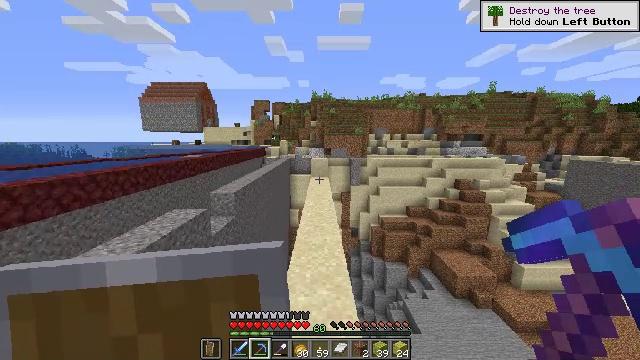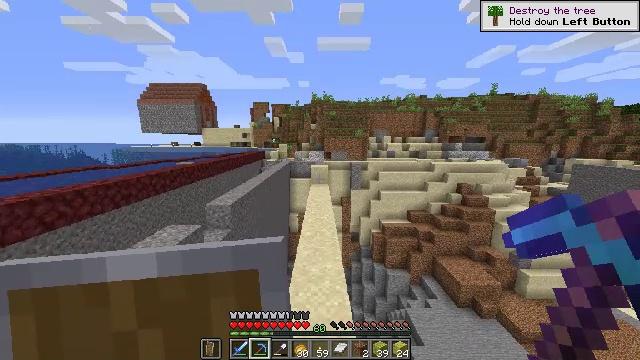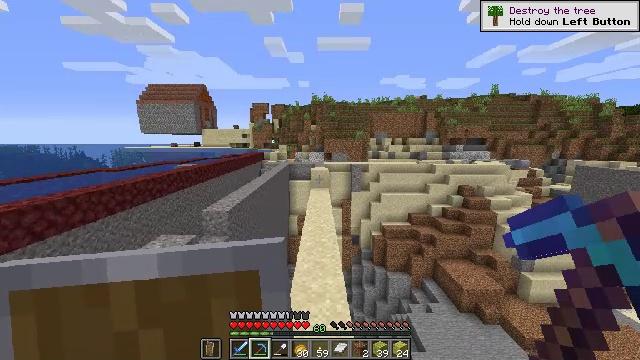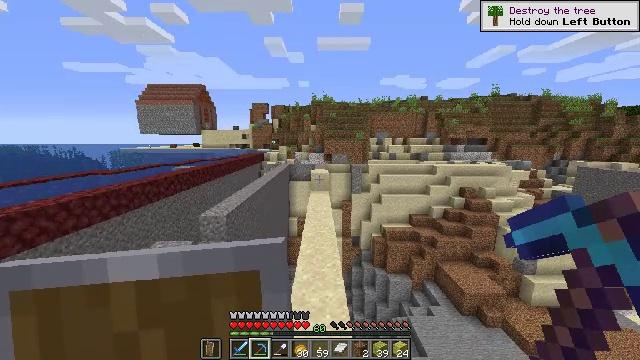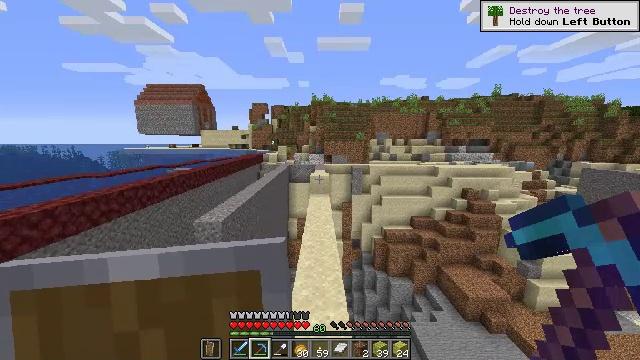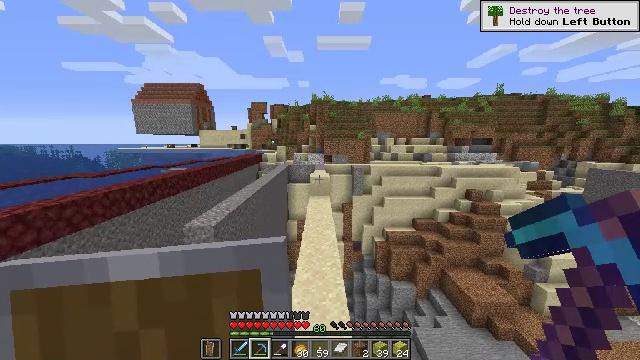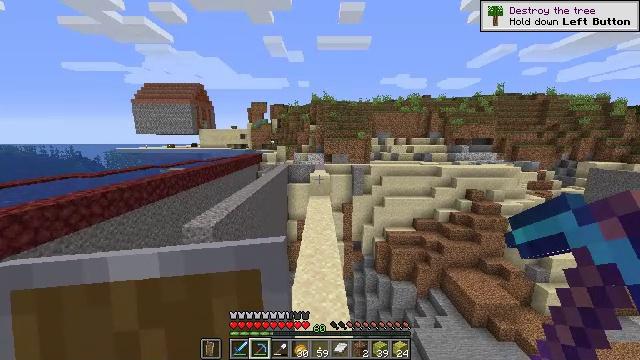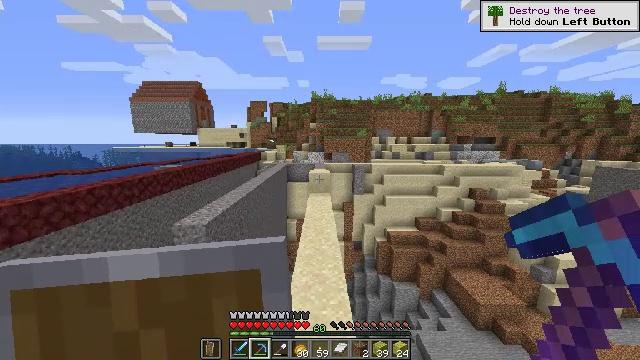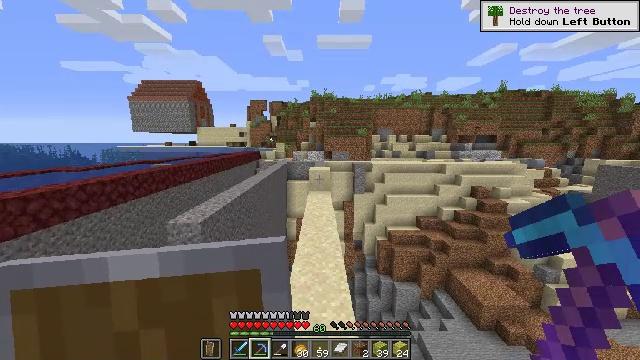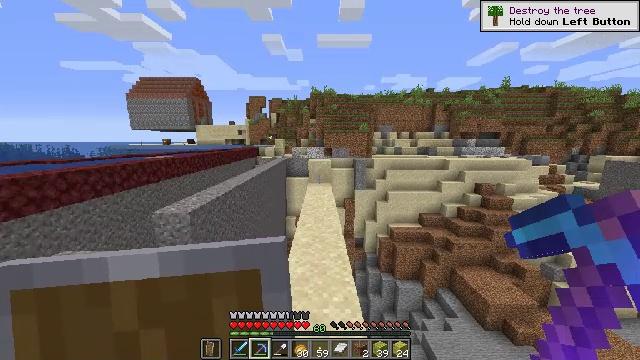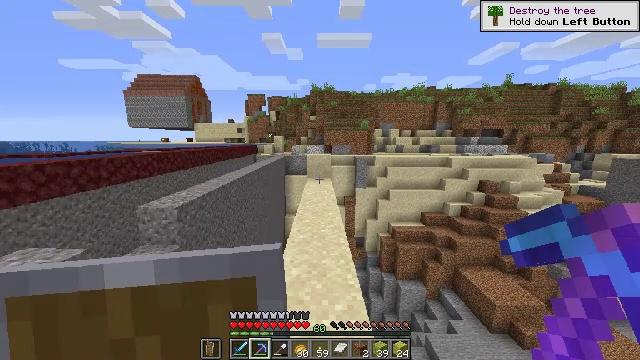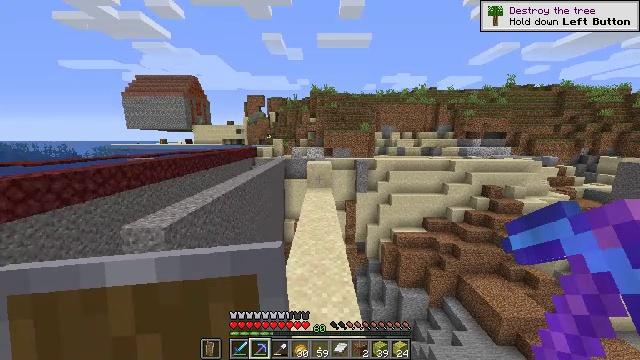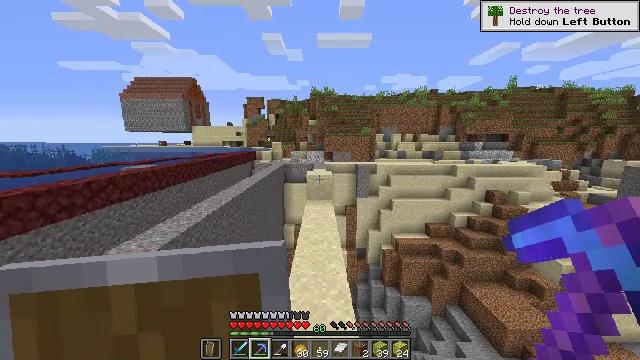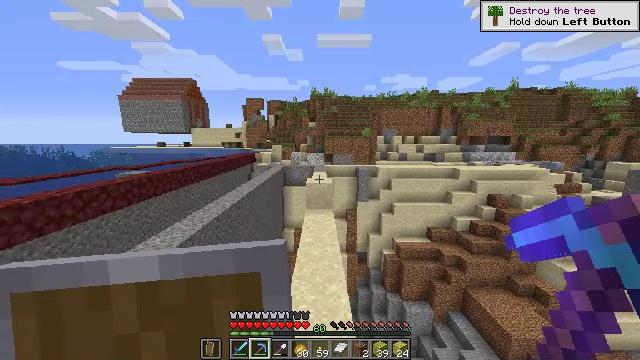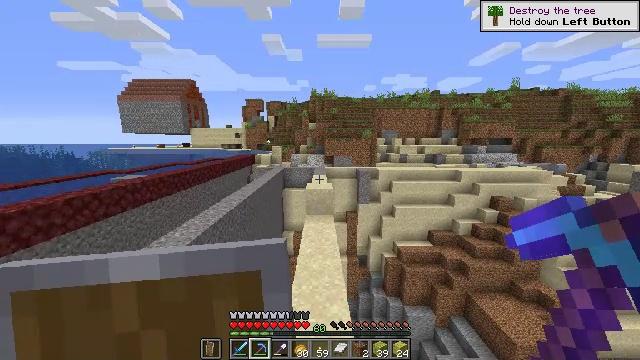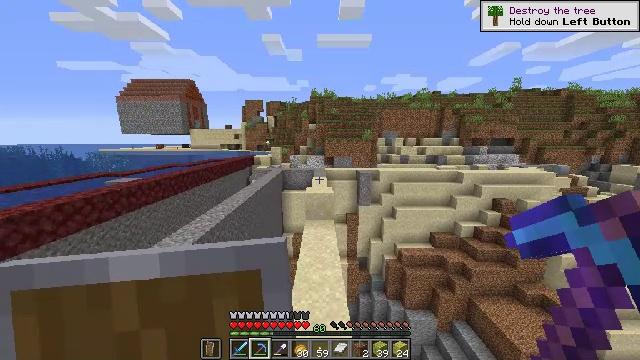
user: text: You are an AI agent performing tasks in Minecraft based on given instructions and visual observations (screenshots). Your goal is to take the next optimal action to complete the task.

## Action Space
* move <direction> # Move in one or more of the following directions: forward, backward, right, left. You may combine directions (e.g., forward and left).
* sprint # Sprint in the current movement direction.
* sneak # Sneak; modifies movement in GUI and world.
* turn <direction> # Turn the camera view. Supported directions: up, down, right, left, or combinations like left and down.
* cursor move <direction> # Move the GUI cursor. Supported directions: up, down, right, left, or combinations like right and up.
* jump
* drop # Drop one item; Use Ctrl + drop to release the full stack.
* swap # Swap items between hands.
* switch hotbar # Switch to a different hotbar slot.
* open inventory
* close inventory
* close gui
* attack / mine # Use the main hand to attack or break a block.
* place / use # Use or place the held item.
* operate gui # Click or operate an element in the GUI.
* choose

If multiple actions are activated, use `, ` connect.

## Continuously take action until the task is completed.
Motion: motion action
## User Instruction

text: Drop kelp from the inventory.
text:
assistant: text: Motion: move forward, jump
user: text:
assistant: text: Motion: move forward, jump
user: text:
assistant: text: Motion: move forward, jump
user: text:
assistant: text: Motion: move forward, jump
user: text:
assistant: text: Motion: move forward, jump
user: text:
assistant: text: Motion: move forward, jump
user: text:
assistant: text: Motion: move forward, jump
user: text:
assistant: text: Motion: move forward, jump
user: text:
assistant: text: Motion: move forward, jump
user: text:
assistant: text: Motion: move forward, jump
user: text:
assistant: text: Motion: move forward, jump
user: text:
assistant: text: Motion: move forward, jump
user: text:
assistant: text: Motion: move forward, jump
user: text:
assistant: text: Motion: move forward, jump
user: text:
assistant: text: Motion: move forward, jump
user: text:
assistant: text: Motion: move forward, jump
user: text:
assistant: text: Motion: move forward, jump
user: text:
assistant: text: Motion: move forward, jump
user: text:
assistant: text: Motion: move forward
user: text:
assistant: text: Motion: move forward
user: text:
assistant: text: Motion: move forward
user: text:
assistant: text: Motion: move forward
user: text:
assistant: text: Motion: move forward
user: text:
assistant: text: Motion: move forward
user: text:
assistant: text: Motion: move forward
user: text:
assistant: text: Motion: move forward
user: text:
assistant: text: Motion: move forward
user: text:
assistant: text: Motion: move forward
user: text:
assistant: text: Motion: move forward
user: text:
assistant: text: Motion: move forward